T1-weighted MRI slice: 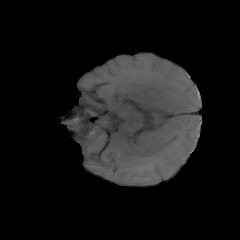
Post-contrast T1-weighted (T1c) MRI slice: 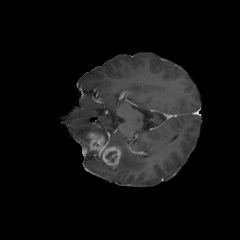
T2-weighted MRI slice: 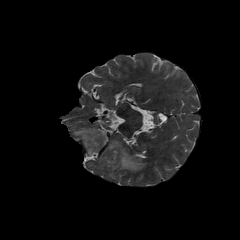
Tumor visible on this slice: yes